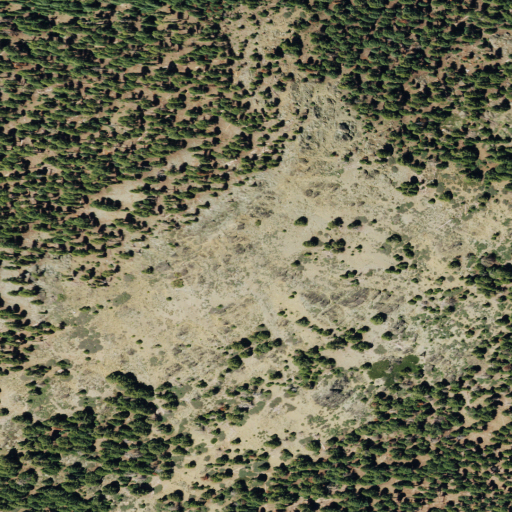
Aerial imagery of mountain in California named Black Butte containing grassland, shrub, and evergreen forest